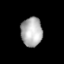
Tissue: lung
Cell type: Epithelial cells
Senescence score: 0.2069
Nuclear area (px): 612
Mean DAPI intensity: 175.863